Question: I have a user name and photograph that appears side by side and middle aligned, as shown below.

I am now trying to change the css so that the photo is dynamically floated to the left and the user name is dynamically floated to the right.
I have tried adding float: right and float left to the css but this only makes the photograph appear under the user name.
I have read several similar threads and tried many things, but I cannot solve this. It is really frustrating. It may be a simple fix, but I cannot see it.
Here is my HTML code:
'''
<div class="resumeStyleResumeTitleWrapper17">
<div class="resumeStyleResumeTitle17">
<div class="resumeStyleResumeTitleInner17">
<div class="resumeStyleResumeTitleFontChange17">User Name</div>
</div>
<div class="resumeStyleResumeTitlePhotograph17">
<div class="resumeStyleResumeTitlePhotographInner17">
{# image has max-height: 149px & max-width: 149px; assigned in the css file #}
<img class="name_details_photograph_preview_dimensions" src="{{ image_url }}" />
</div>
</div>
</div>
</div>
'''
Here is my css code:
'''
.resumeStyleResumeTitleWrapper17 {
display: table-cell;
width: 100%;
}
.resumeStyleResumeTitle17 {
background-color: #000;
color: #fff;
direction: ltr;
display: table-cell;
float: left;
text-align: left;
width: 100%;
}
.resumeStyleResumeTitleInner17 {
background-color: #000;
color: #fff;
direction: ltr;
display: table-cell;
max-height: 149px;
padding: 2px;
text-align: left;
vertical-align: middle;
width: 100%;
}
.resumeStyleResumeTitleFontChange17 {
direction: ltr;
font-size: 32px;
font-weight: bold;
text-align: left;
text-transform: uppercase;
width: 100%;
}
.resumeStyleResumeTitlePhotograph17 {
background-color: #000;
color: #fff;
direction: ltr;
display: table-cell;
max-height: 149px;
max-width: 149px;
padding: 2px;
text-align: right;
vertical-align: middle;
}
.resumeStyleResumeTitlePhotographInner17 {
display: inline-block;
vertical-align: middle;
}
.name_details_photograph_preview_dimensions {
max-height: 149px;
max-width: 149px;
}
'''
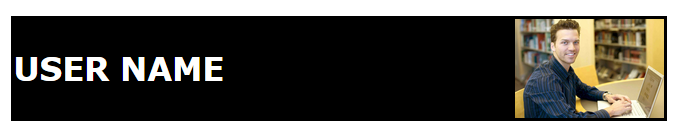
Answer: Here is one way of doing it using CSS3 transforms to take care of the vertical alignment of the name/title element.
I defined two classes, '.flipLeft' and '.flipRight' to control the placement of the name/title and the image elements.
I assumed that the image height will be as tall or taller than the height of the name/title, otherwise, things get more complicated.
The trick is to use the 'text-align' property to place the image to the left or to the right of the parent block.
I then use absolute positioning to take the name/title element out of the content flow and pin it to the opposite edge of the parent block and adjust the 'top' offset to 50% to get approximate vertical centering.
Finally, I use CSS3 transforms to adjust for the height of the name/title element.
In the snippet below, scroll vertically to see both examples.
'''
.resumeStyleResumeTitleWrapper17 {
display: block;
width: auto;
border: 1px dotted blue;
}
.resumeStyleResumeTitle17 {
background-color: #000;
color: #fff;
position: relative;
}
.resumeStyleResumeTitleFontChange17 {
font-size: 32px;
font-weight: bold;
text-align: left;
text-transform: uppercase;
}
.resumeStyleResumeTitlePhotograph17 {
border: 1px dotted yellow;
display: inline-block;
vertical-align: top;
}
.resumeStyleResumeTitlePhotographInner17 {
}
.name_details_photograph_preview_dimensions {
max-height: 149px;
max-width: 149px;
display: block;
}
.flipLeft.resumeStyleResumeTitle17 {
text-align: left;
}
.flipLeft .resumeStyleResumeTitleInner17 {
border: 1px dotted yellow;
position: absolute;
right: 0;
top: 50%;
transform: translateY(-50%);
}
.flipRight.resumeStyleResumeTitle17 {
text-align: right;
}
.flipRight .resumeStyleResumeTitleInner17 {
border: 1px dotted yellow;
position: absolute;
left: 0;
top: 50%;
transform: translateY(-50%);
}
'''
'''
<h2>Flip Image to Left</h2>
<div class="resumeStyleResumeTitleWrapper17">
<div class="resumeStyleResumeTitle17 flipLeft">
<div class="resumeStyleResumeTitleInner17">
<div class="resumeStyleResumeTitleFontChange17">User Name</div>
</div>
<div class="resumeStyleResumeTitlePhotograph17">
<div class="resumeStyleResumeTitlePhotographInner17">
<img class="name_details_photograph_preview_dimensions" src="http://placehold.it/140x100" />
</div>
</div>
</div>
</div>
<h2>Flip Image to Right</h2>
<div class="resumeStyleResumeTitleWrapper17">
<div class="resumeStyleResumeTitle17 flipRight">
<div class="resumeStyleResumeTitleInner17">
<div class="resumeStyleResumeTitleFontChange17">User Name</div>
</div>
<div class="resumeStyleResumeTitlePhotograph17">
<div class="resumeStyleResumeTitlePhotographInner17">
<img class="name_details_photograph_preview_dimensions" src="http://placehold.it/140x100" />
</div>
</div>
</div>
</div>
'''